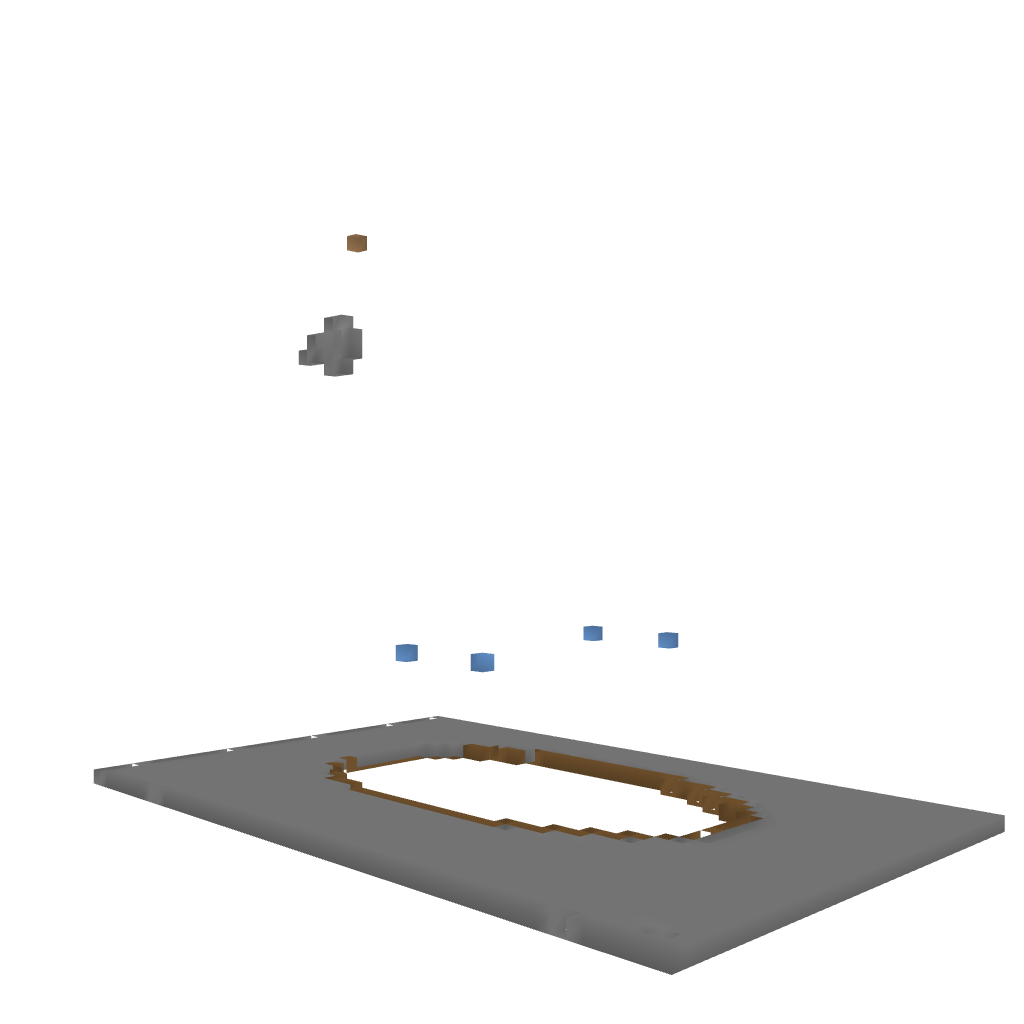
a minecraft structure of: Flushable Toilet - By Cybersneeze bad low quality